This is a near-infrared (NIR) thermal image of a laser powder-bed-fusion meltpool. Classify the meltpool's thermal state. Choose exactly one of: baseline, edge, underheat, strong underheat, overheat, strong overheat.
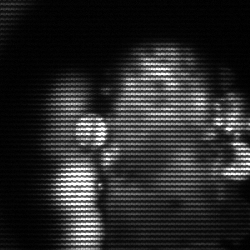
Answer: strong underheat